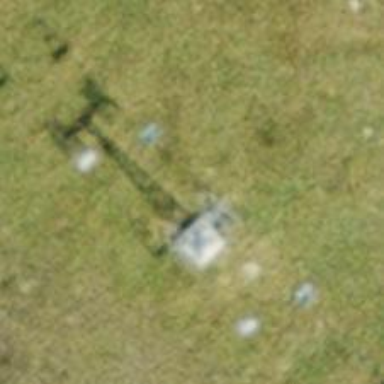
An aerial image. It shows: Pylon used for aerialway.